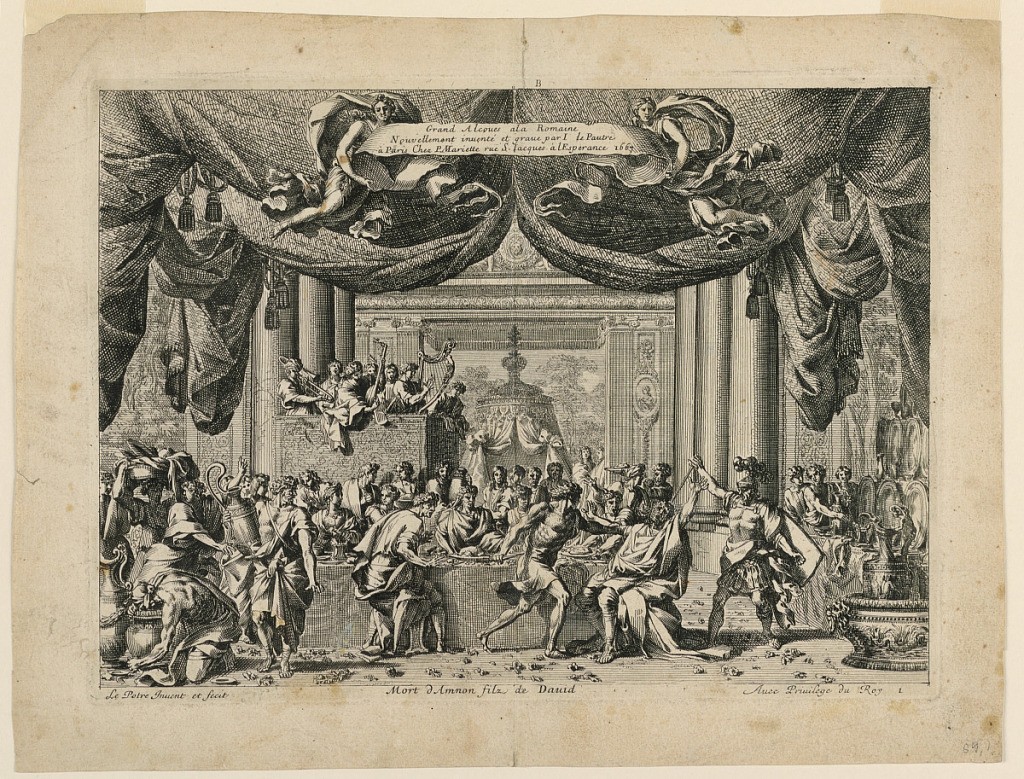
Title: The Death of Amnon, Plate 1 from "Gland Alcoves a la Romaine"
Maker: Jean Le Pautre, French, 1618–1682
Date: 1667
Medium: Etching on paper
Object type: Print
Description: Amnon is assailed during a banquet. Two women hold a paper scroll with the title before curtains.